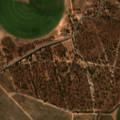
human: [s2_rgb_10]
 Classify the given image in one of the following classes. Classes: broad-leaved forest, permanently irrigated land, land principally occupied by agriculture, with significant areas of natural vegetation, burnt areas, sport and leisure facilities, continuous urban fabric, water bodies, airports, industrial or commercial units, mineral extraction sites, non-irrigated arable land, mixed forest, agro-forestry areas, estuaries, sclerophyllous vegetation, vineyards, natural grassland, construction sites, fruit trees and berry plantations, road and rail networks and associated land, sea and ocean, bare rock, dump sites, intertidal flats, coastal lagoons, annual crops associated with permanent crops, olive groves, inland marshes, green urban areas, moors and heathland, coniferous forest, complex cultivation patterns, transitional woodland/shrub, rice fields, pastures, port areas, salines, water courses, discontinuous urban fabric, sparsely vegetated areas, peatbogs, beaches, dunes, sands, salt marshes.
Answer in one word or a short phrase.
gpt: permanently irrigated land, olive groves, agro-forestry areas